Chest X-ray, AP view. Patient: 61 years old, sex F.
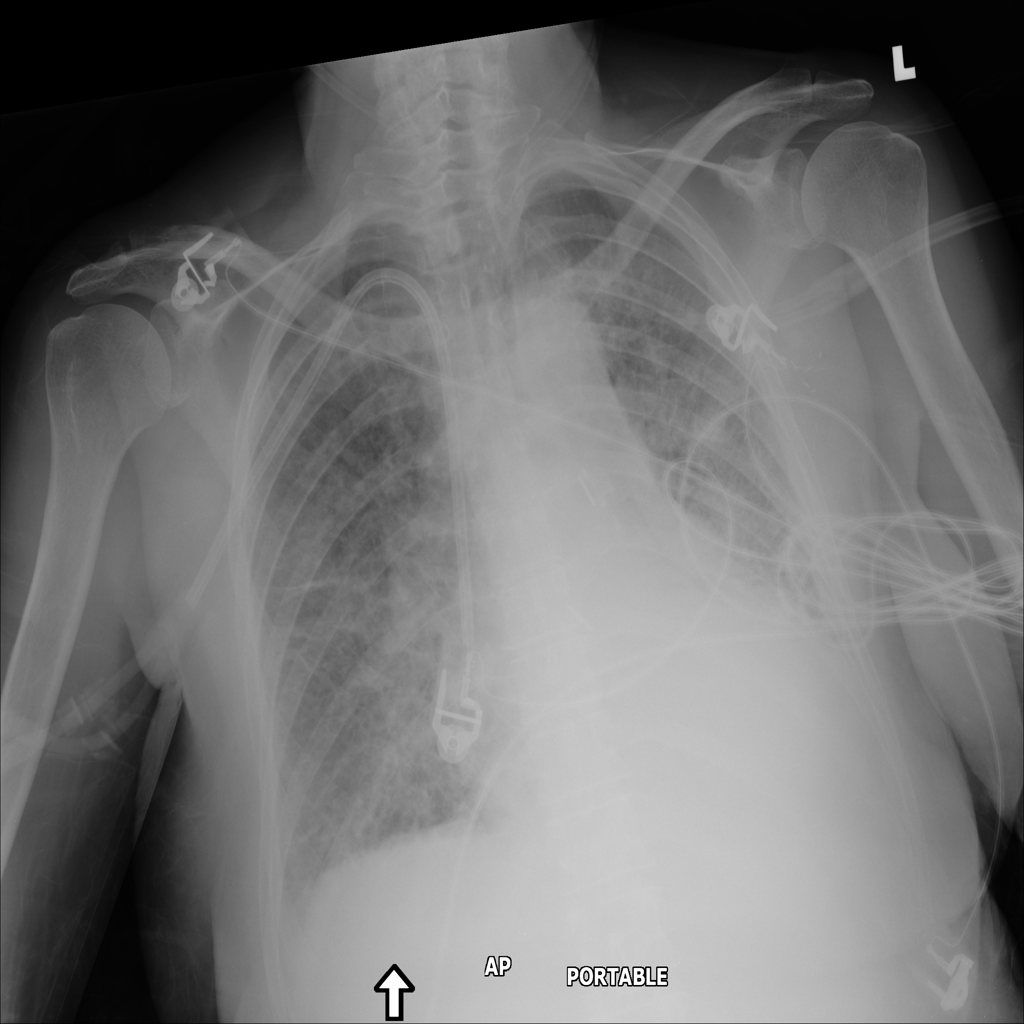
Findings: Atelectasis, Consolidation, Edema, Effusion, Infiltration, Pneumonia